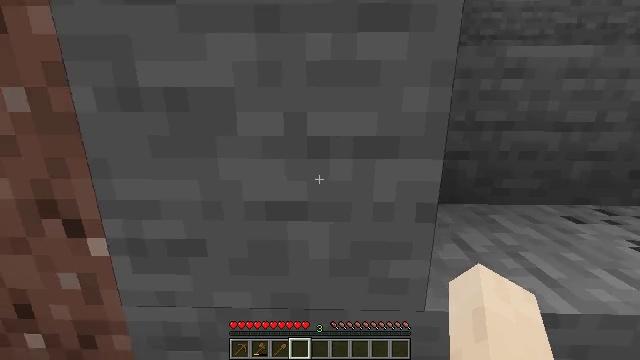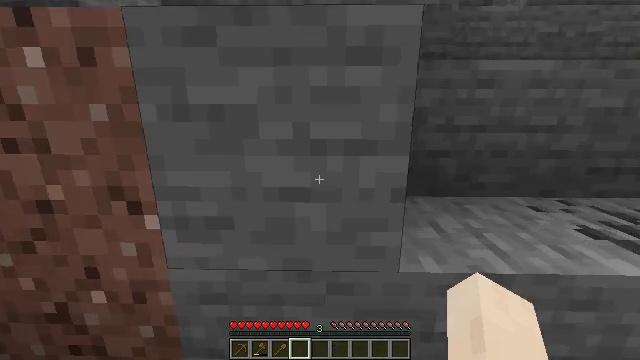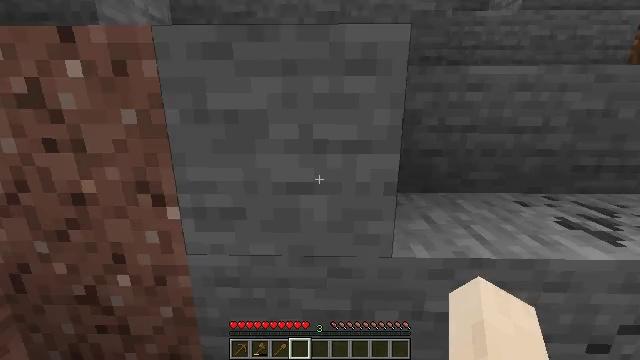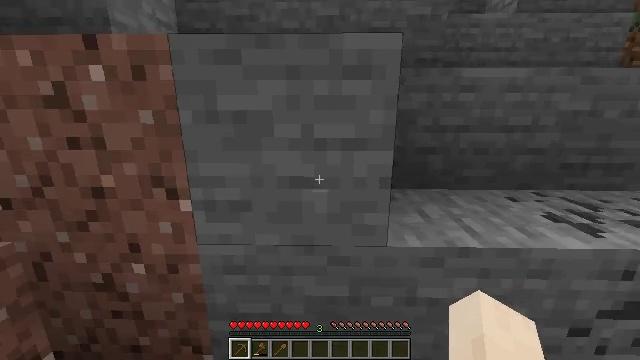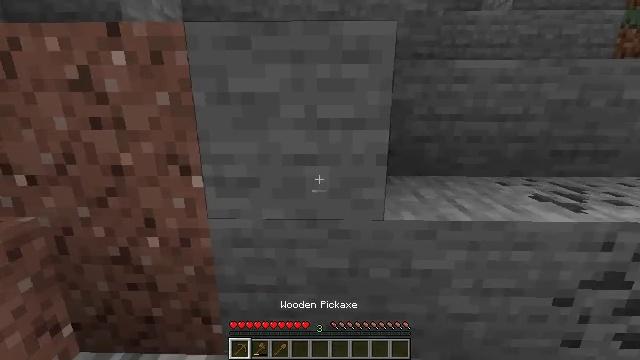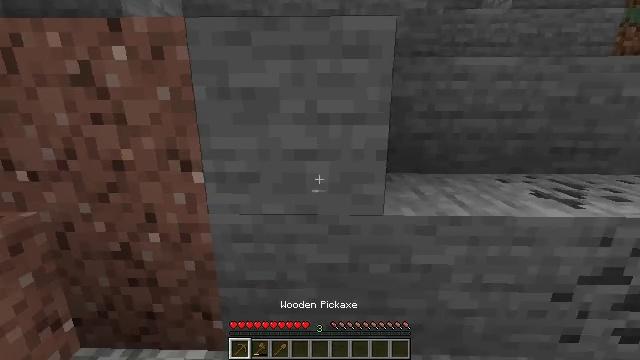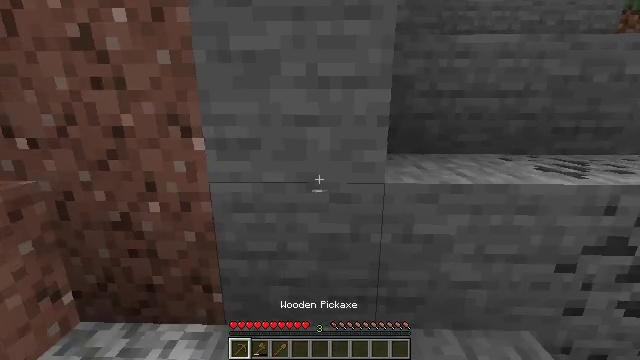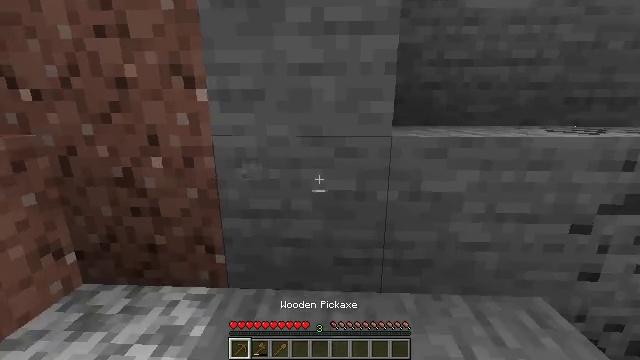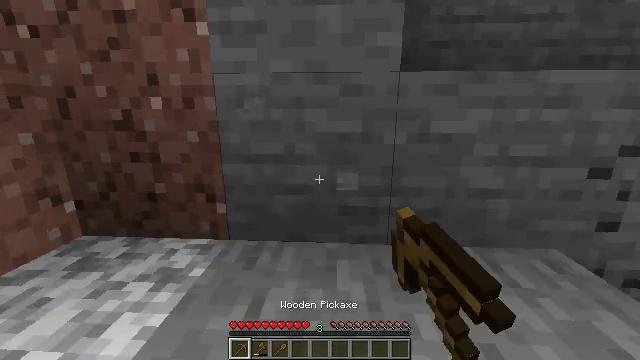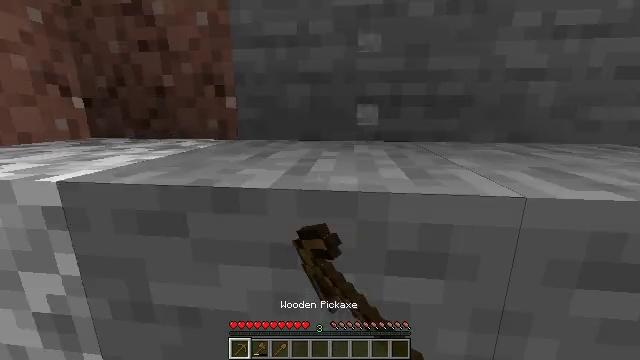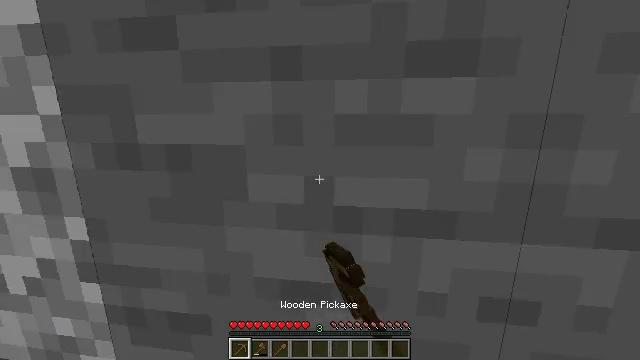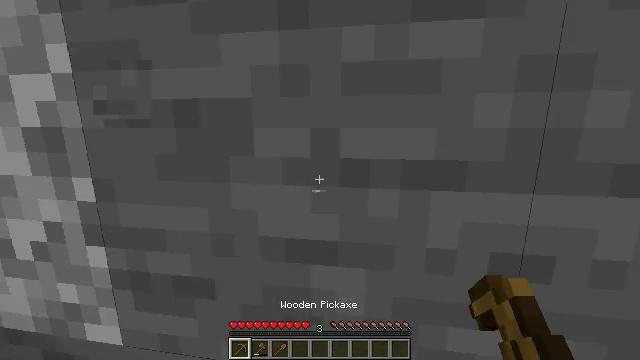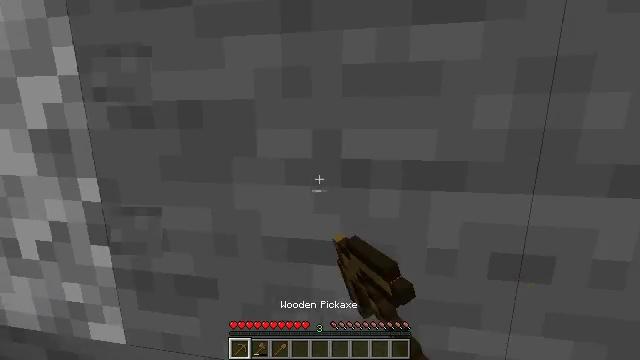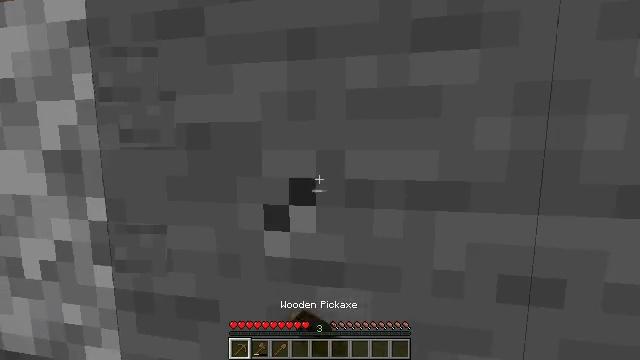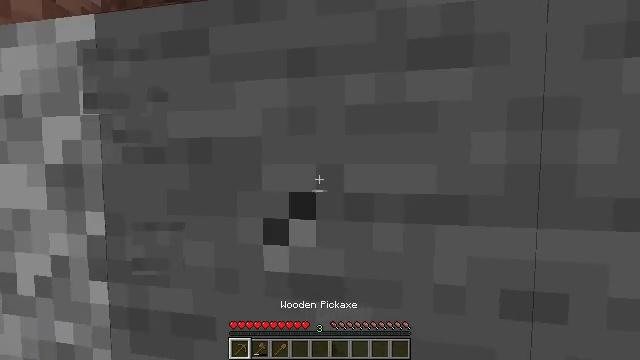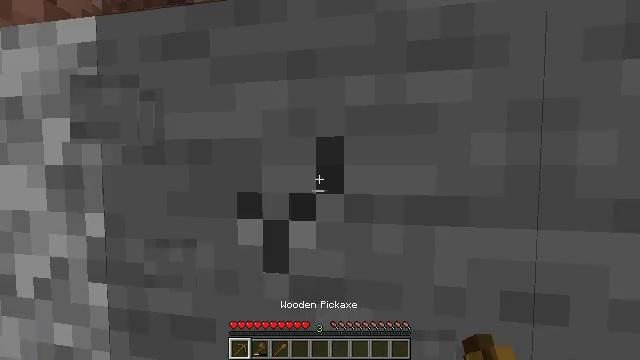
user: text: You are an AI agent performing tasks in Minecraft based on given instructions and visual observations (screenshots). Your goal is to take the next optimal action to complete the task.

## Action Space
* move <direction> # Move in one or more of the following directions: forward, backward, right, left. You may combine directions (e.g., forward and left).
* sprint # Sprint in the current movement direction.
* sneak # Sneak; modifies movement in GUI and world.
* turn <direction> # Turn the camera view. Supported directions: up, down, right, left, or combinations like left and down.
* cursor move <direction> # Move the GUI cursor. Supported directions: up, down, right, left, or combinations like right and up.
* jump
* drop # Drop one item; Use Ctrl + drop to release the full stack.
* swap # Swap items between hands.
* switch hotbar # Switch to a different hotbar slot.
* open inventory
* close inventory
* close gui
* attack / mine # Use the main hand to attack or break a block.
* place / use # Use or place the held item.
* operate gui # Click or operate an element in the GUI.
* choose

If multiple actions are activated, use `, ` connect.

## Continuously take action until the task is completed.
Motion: motion action
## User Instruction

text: Gather stone by using a pickaxe.
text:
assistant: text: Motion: move back
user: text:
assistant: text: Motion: move back
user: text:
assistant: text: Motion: switch to hotbar 1
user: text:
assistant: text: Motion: switch to hotbar 1
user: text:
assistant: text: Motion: switch to hotbar 1
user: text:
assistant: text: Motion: switch to hotbar 1
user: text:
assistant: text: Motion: turn left, attack / mine
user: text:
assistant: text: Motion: attack / mine
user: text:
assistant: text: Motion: turn left, attack / mine
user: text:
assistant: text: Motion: turn left and up, attack / mine
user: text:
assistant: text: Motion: turn left and up, attack / mine
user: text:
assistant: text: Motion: attack / mine
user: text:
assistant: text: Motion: turn up, attack / mine
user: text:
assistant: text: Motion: turn up, attack / mine
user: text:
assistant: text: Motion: attack / mine
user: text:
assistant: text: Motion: attack / mine
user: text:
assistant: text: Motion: attack / mine
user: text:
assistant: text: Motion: attack / mine
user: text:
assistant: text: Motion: turn right and up
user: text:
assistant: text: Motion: turn right and up
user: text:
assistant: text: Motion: move right, turn right and down
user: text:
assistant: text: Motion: move forward and move right, turn right and down
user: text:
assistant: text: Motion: move forward and move right, turn right and down
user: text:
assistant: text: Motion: move forward and move right, turn right
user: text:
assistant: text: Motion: turn right and down
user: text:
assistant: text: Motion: turn down
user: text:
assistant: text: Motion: turn down
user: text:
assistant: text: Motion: no_op
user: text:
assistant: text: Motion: move forward, sprint
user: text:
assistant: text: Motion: move forward, sprint